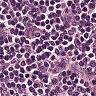
Metastatic tissue present: no